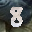
Label: 8